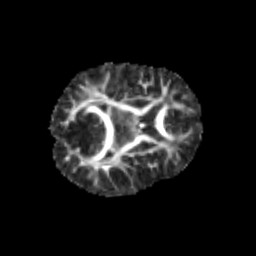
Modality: FA
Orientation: axial
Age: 7
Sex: female
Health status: healthy